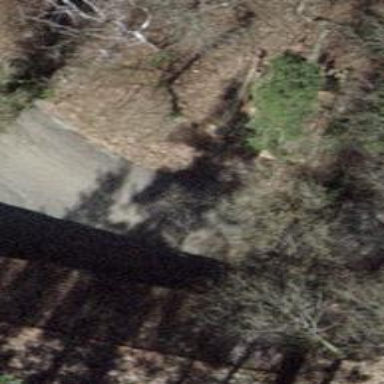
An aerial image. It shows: Track road with pebblestone surface.